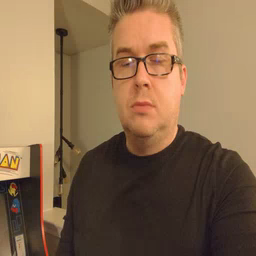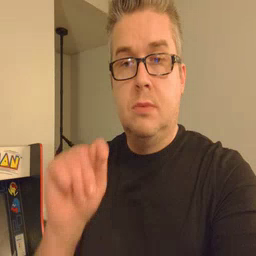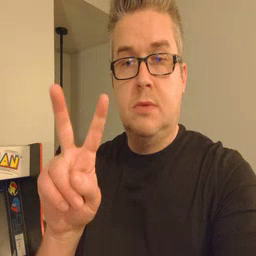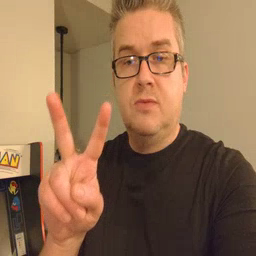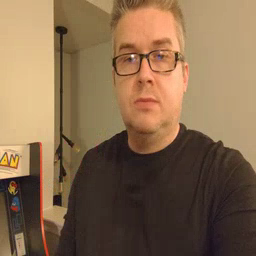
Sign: TV